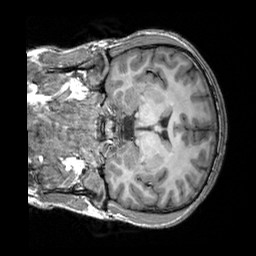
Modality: T1w
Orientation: coronal
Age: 22
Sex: male
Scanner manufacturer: siemens
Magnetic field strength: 3 T
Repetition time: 2.3 s
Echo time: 0.00303 s